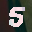
Label: 5